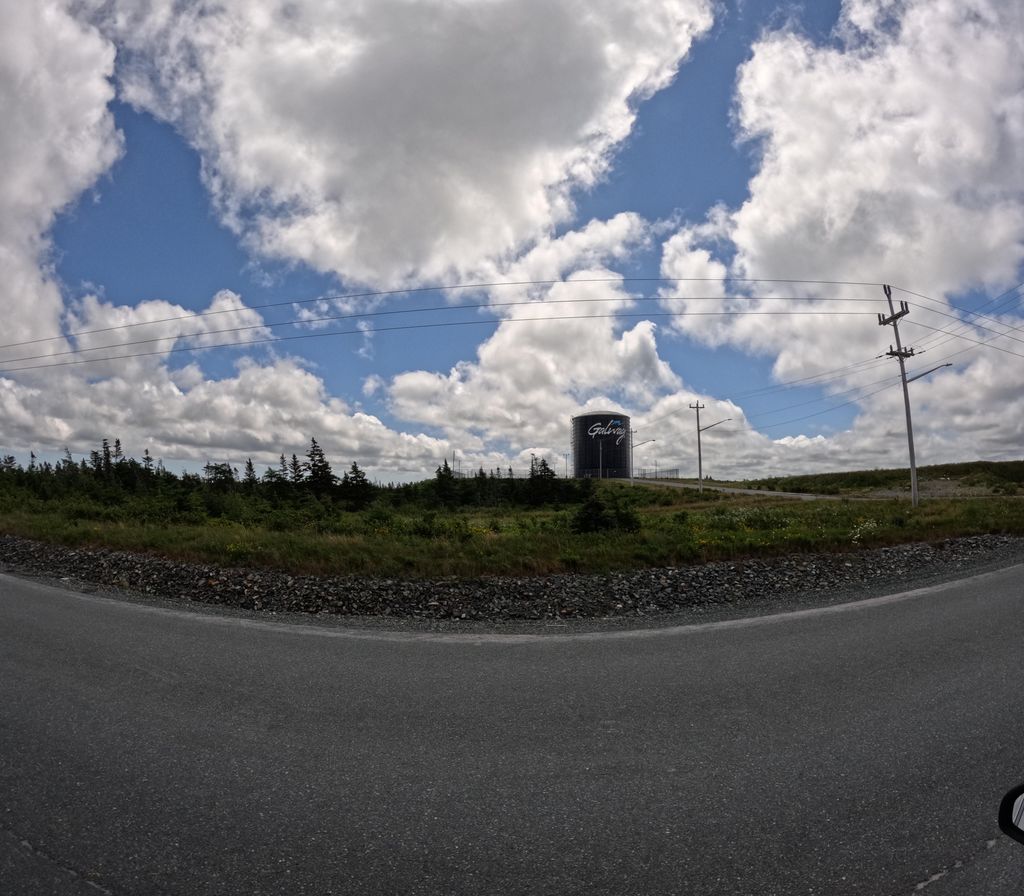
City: st_johns